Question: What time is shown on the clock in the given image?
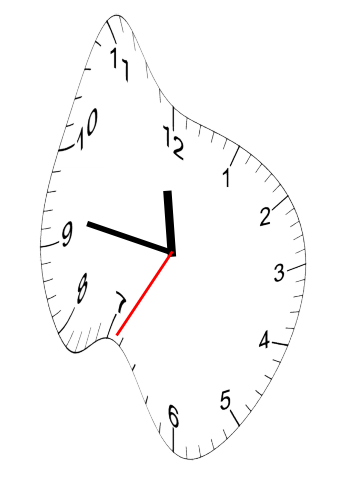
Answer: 11:46:35